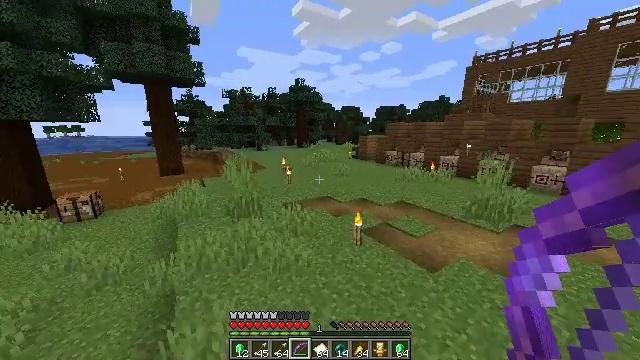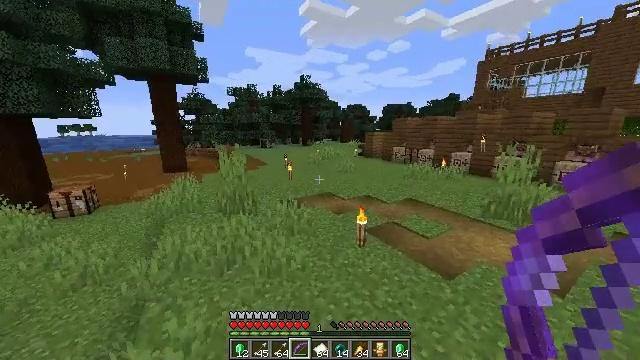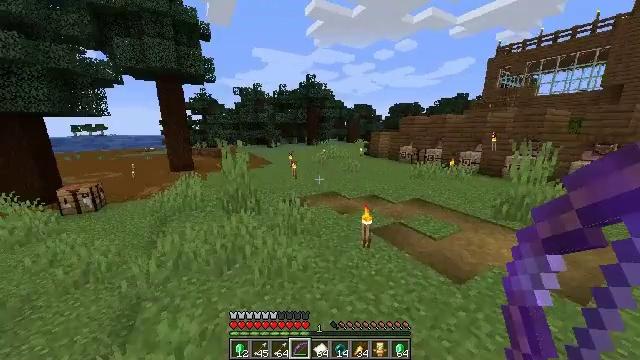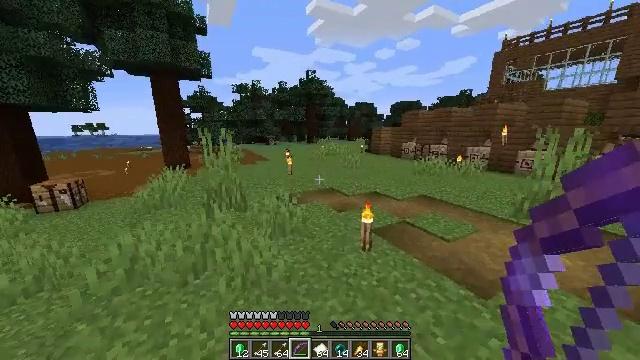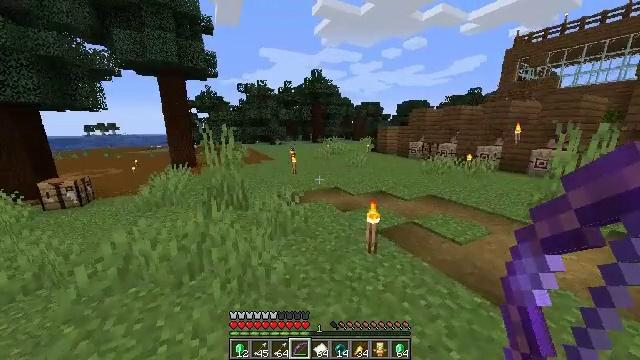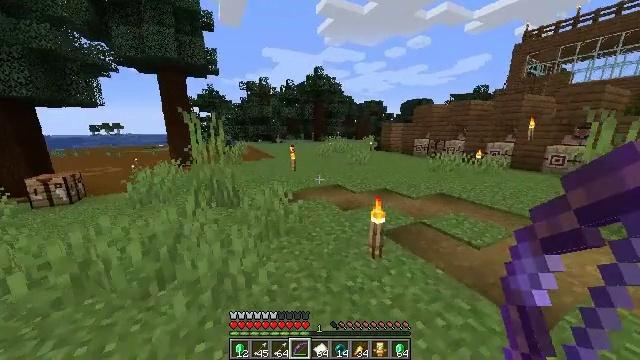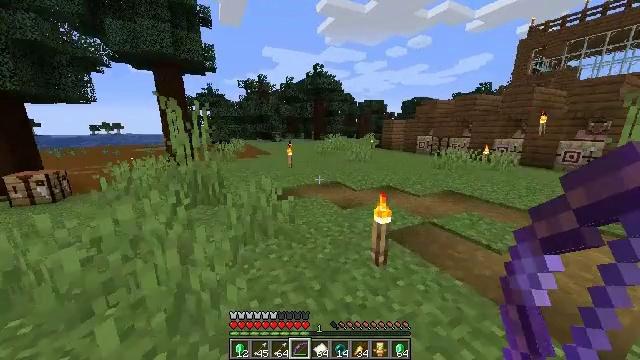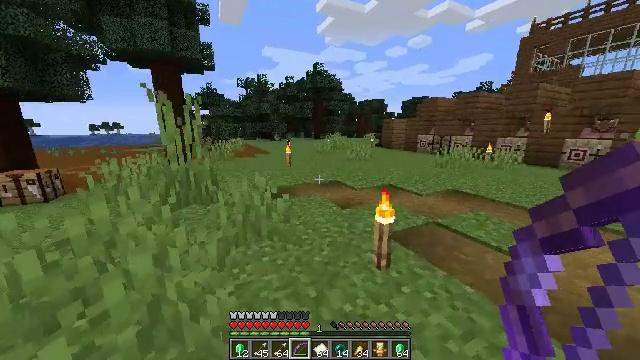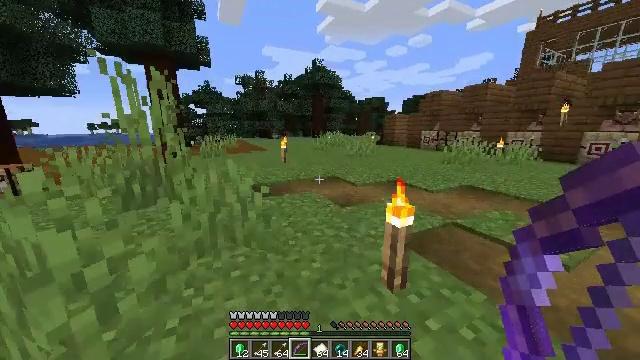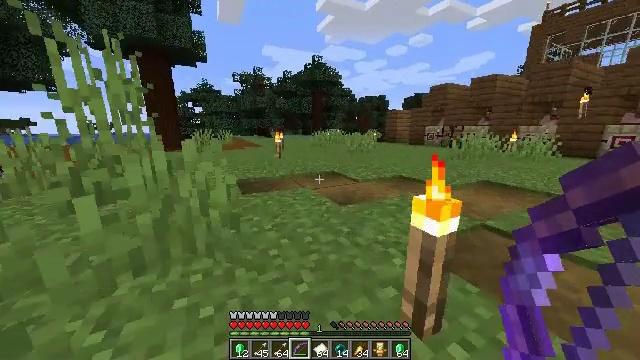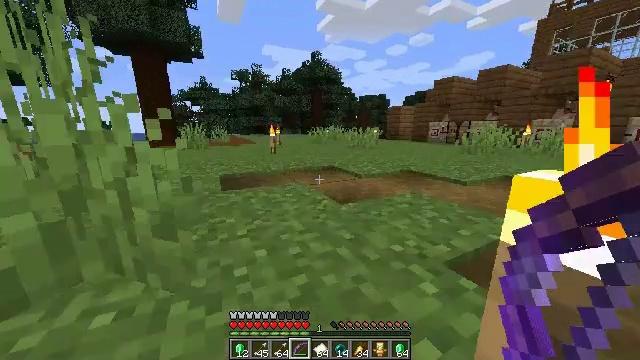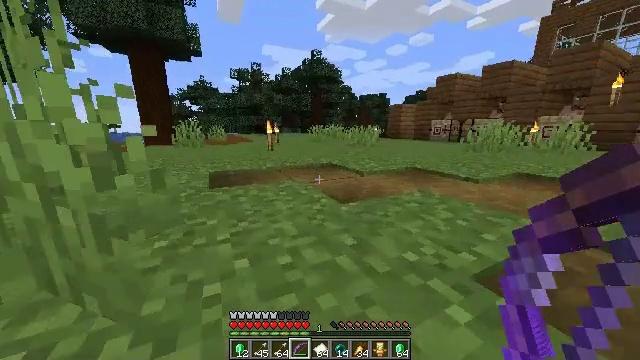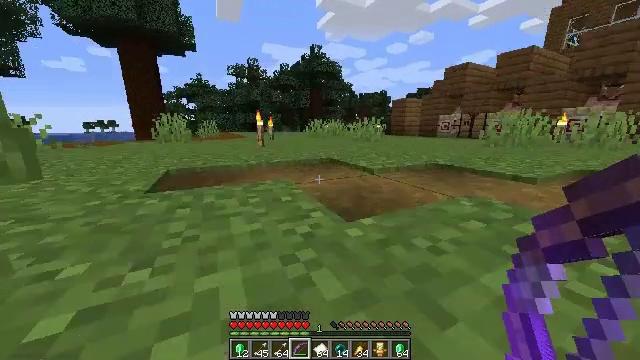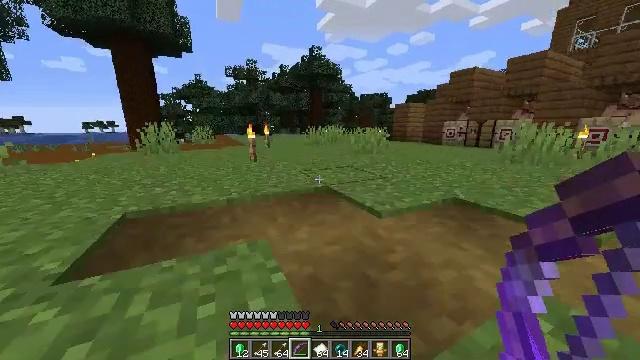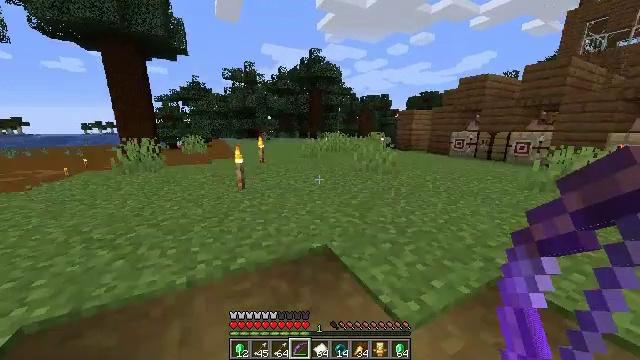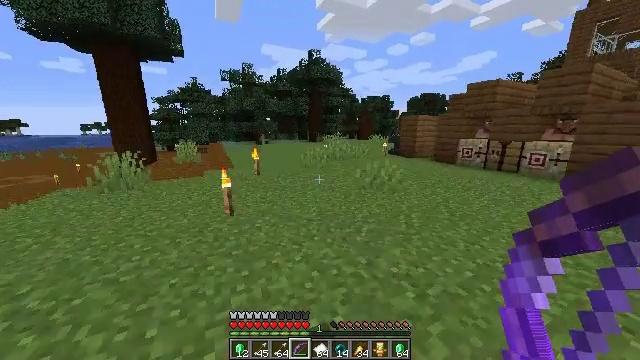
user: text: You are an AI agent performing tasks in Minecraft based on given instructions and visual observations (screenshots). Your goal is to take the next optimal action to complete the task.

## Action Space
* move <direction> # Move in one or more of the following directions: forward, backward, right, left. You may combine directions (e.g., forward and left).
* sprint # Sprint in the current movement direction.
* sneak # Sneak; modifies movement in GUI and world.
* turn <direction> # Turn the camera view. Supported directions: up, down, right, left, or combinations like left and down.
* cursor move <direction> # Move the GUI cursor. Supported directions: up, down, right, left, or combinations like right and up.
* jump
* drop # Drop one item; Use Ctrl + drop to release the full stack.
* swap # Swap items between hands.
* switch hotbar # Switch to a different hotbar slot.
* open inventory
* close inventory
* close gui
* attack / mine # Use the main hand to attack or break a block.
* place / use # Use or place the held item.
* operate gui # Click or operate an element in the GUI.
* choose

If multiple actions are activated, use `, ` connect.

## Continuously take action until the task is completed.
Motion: motion action
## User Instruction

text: Interact with the crafting table to craft a shulker box.
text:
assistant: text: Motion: move forward, sprint, turn left, jump
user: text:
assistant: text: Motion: move forward, sprint, turn left, jump
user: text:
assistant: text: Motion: move forward, sprint, jump
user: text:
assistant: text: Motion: move forward, sprint, turn left, jump
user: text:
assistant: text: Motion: move forward, sprint, jump
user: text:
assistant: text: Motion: move forward, sprint, jump
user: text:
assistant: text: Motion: move forward, sprint, jump
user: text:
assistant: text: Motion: move forward, sprint, jump
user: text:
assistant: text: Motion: move forward, sprint, jump
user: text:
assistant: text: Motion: move forward, sprint, jump
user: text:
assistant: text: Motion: move forward, sprint, jump
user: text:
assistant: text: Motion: move forward, sprint, jump
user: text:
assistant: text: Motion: move forward, sprint, jump
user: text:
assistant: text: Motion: move forward, sprint, jump
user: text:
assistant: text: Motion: move forward, sprint, jump
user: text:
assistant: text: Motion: move forward, sprint, jump
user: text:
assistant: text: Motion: move forward, sprint, jump
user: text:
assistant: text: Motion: move forward, sprint, jump
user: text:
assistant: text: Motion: move forward, sprint, jump
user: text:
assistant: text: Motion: move forward, sprint
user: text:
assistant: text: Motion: move forward, sprint
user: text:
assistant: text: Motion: move forward, sprint, jump
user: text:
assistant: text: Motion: move forward, sprint, jump
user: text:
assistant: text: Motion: move forward, sprint, jump
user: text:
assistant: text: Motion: move forward, sprint, jump
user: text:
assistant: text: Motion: move forward, sprint, jump
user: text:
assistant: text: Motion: move forward, sprint, jump
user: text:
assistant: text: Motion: move forward, sprint, jump
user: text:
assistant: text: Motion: move forward, sprint, jump
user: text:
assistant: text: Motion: move forward, sprint, jump